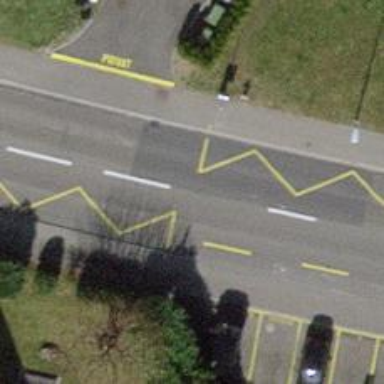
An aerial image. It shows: Public transport stop position.